Question: I have a simple request that is being profiled, listed below.
'''
public MyResponse GetOrders(OrdersRequest request)
{
var profiler = MiniProfiler.Current;
using (profiler.Step("GetOrders Service Requests"))
{
using (profiler.Step("_externalRepository.GetOrders"))
{
}
}
return result;
}
'''
That yields the following rows in the database when executed.

So my question is how does the DurantionMilliseconds for the root object correlate to the timings of it's children? I see 73.400 and assume this is the total across this operation, is that correct?
Versions:
'''
<package id="MiniProfiler" version="3.0.10-beta7" targetFramework="net45" />
<package id="MiniProfiler.EF5" version="3.0.10-beta1" targetFramework="net45" />
'''
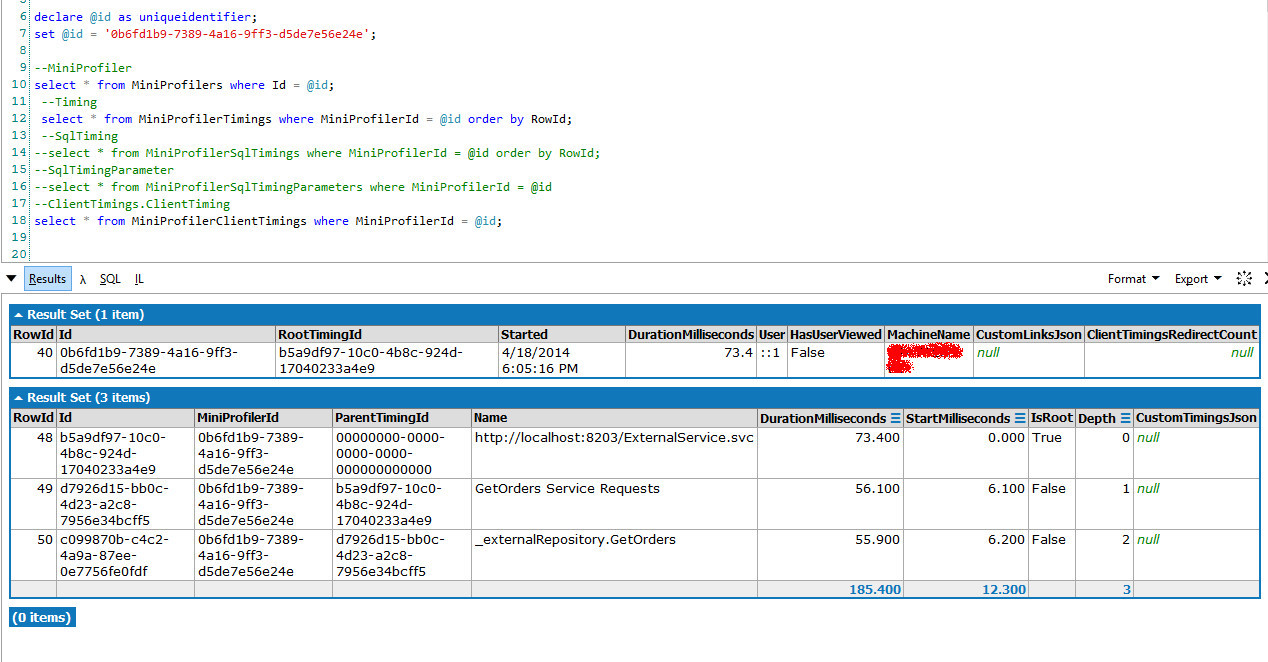
Answer: Yes, a Timing step's duration includes its children Timings' durations.
It's easier to visualize as a tree*:
'''
> http://localhost:8203/ExternalService.svc 73.4 ms
>> GetOrders Service Requests 56.1 ms
>>> _externalRepository.GetOrders 55.9 ms
'''
So the root timing (i.e. the entire request) took 73.4 ms; 'GetOrders Service Requests' was 56.1 ms of that entire 73.4 ms; and '_externalRepository.GetOrders' was 55.9 ms of its parent's 56.1 ms.
<URL>